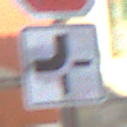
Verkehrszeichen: VerlaufVorfahrtsstrasse2
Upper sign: Stop
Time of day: MorningAfternoon
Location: Outdoor (Urban)
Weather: Clear
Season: NotSpecified
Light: Natural